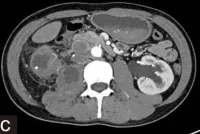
(B, C) The right kidney had a mixed density mass involving the right psoas major muscle and retroperitoneal space, with multiple small blood vessels passing through it.
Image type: radiology (ct)